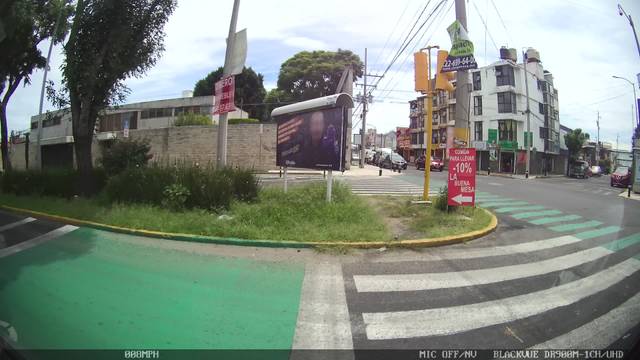
Region: Mexico
Coordinates: 19.031, -98.214